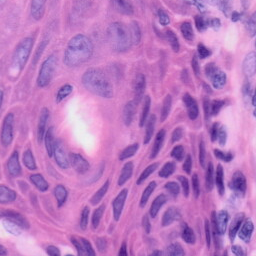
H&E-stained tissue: Skin